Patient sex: F
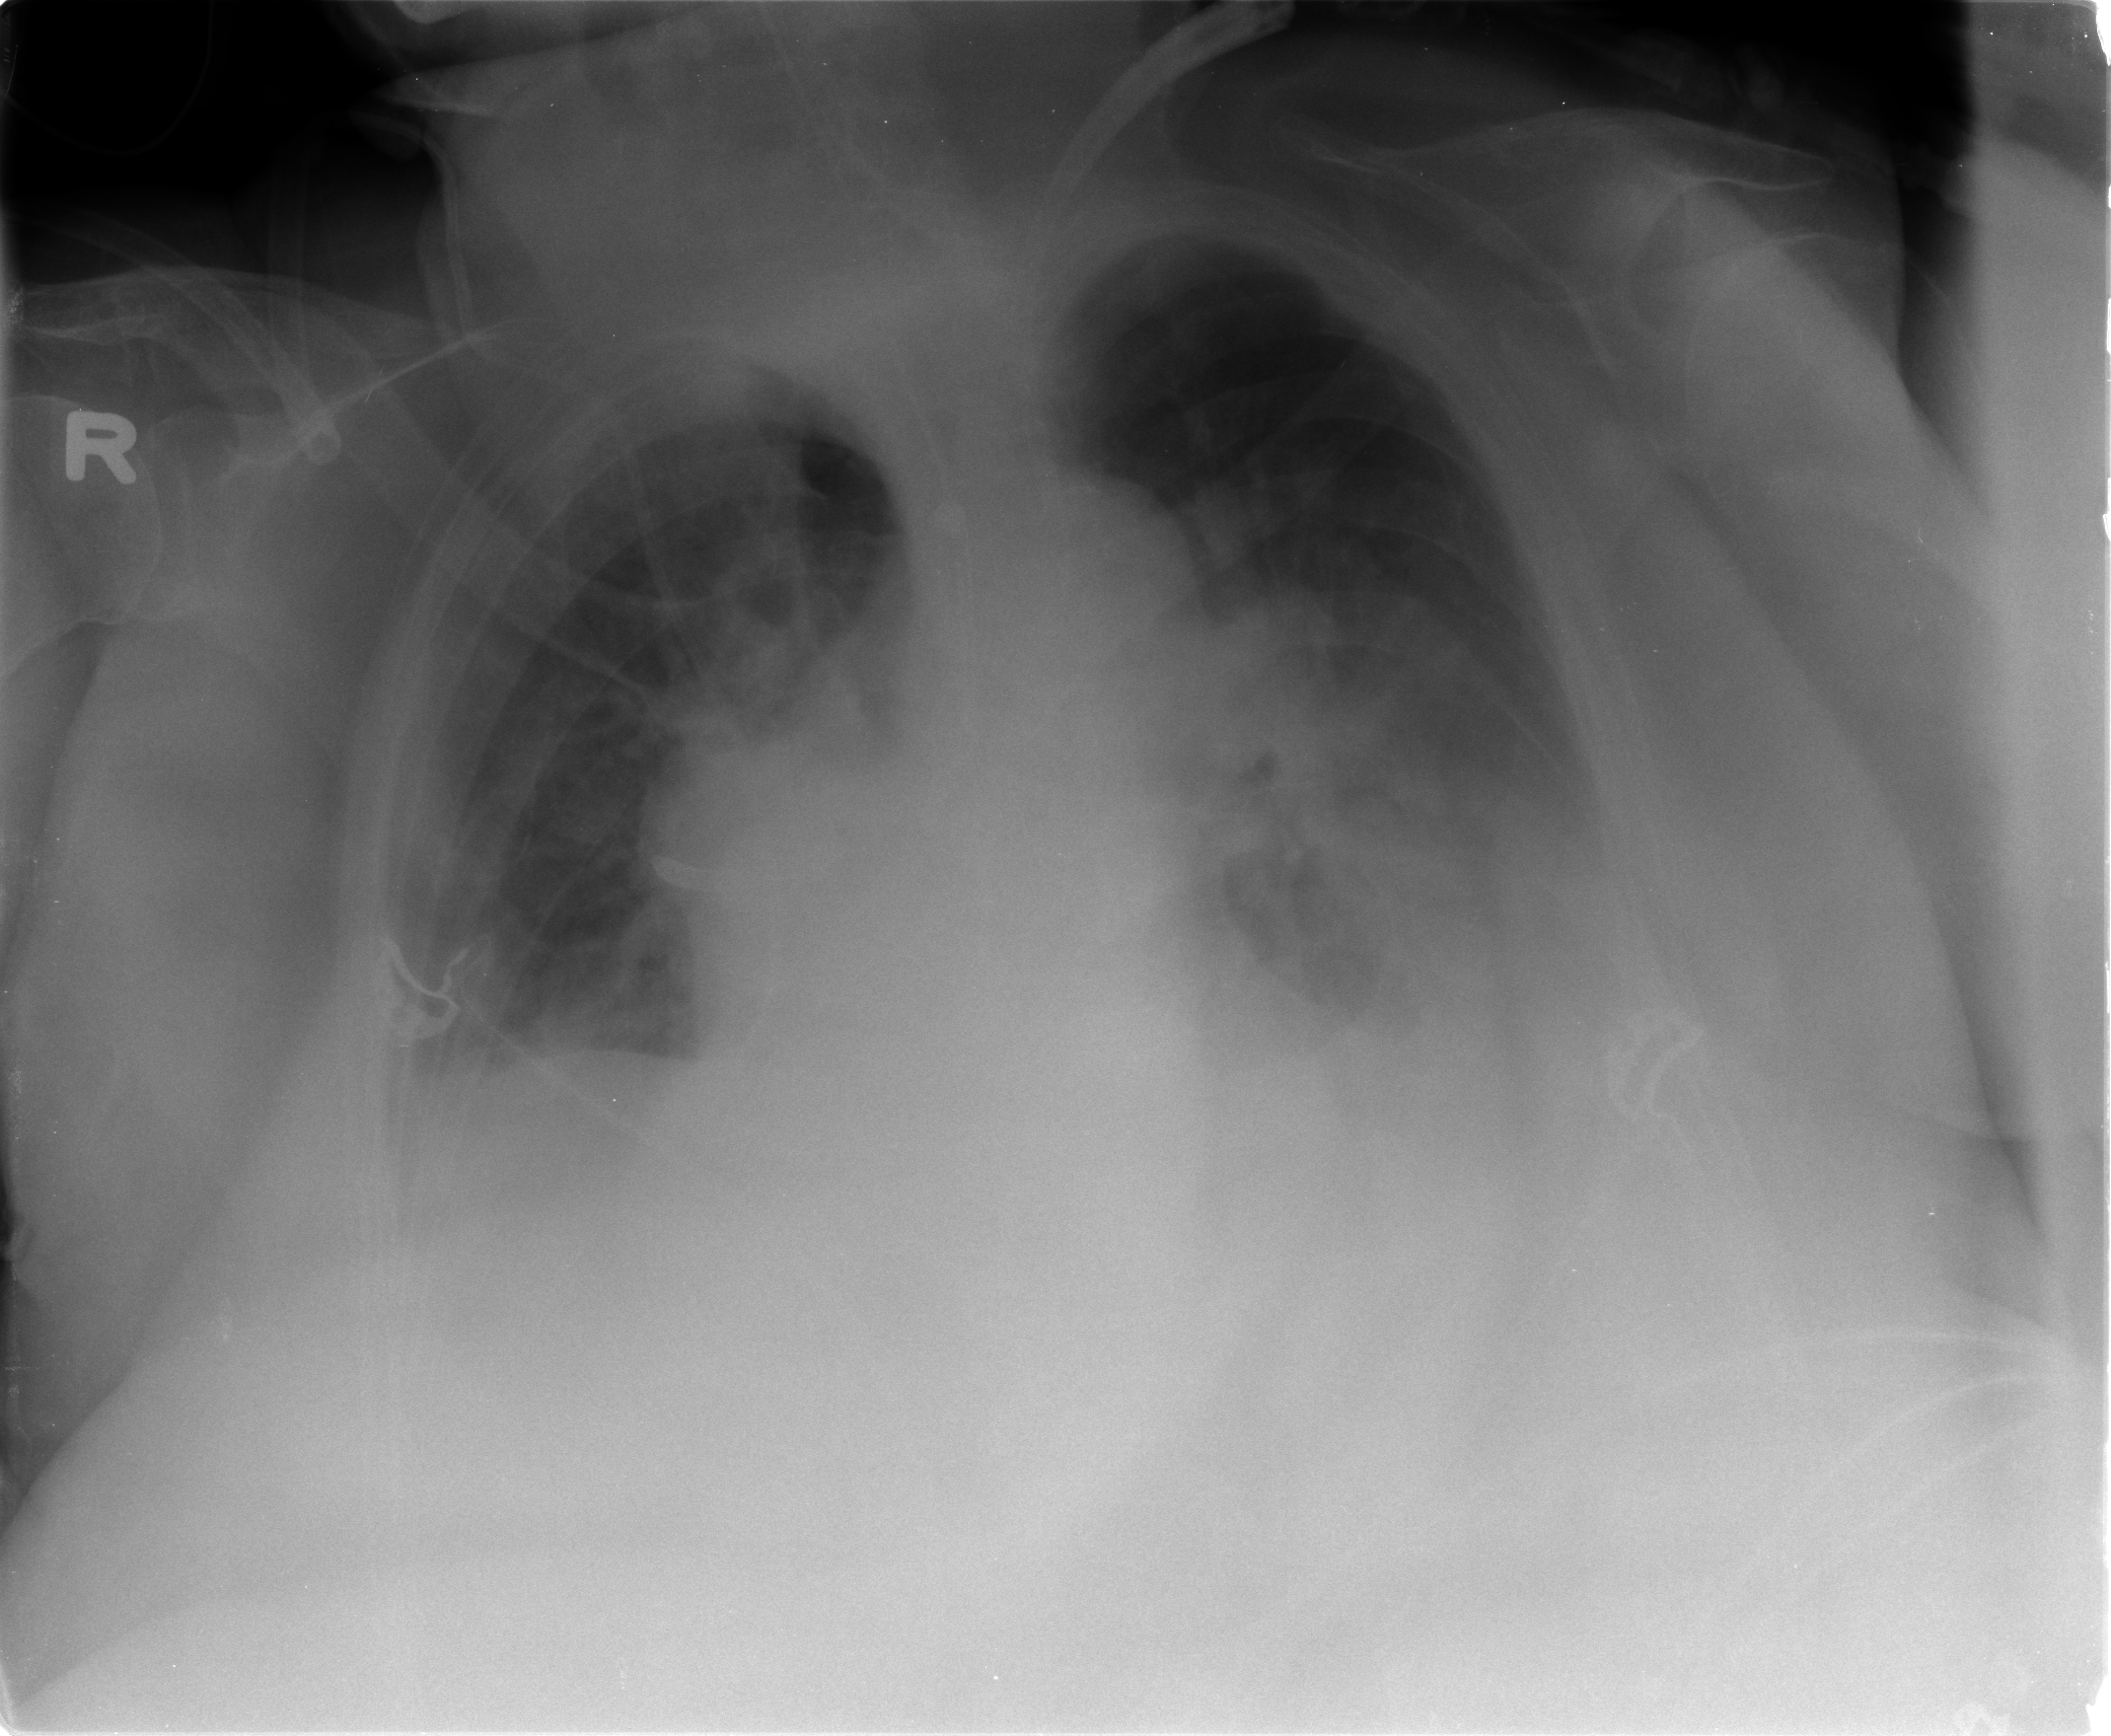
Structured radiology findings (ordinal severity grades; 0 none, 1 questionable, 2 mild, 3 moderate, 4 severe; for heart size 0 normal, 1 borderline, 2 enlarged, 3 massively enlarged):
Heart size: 2
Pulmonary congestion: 2
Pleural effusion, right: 0
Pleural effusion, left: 2
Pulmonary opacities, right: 0
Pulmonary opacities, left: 1
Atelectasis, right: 2
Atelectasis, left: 2